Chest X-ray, PA view. Patient: 32 years old, sex M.
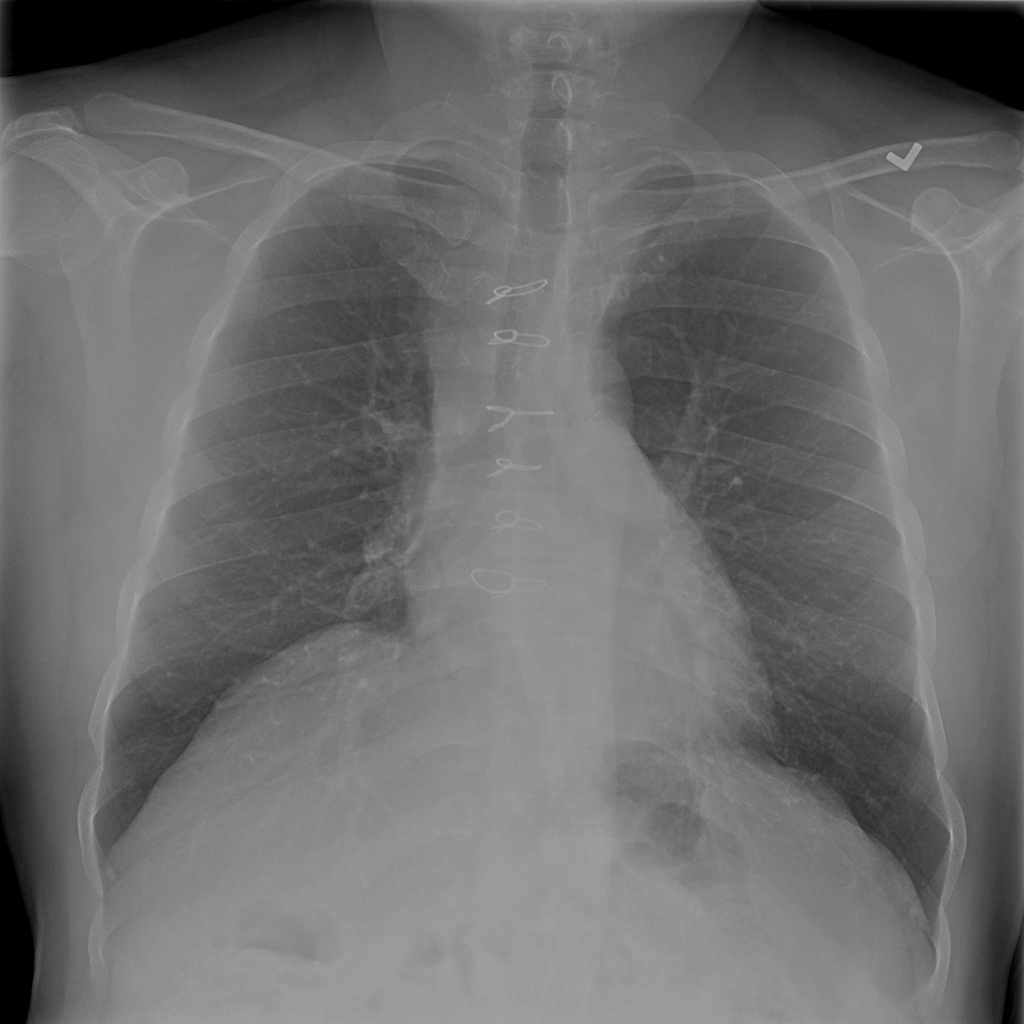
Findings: Atelectasis, Mass